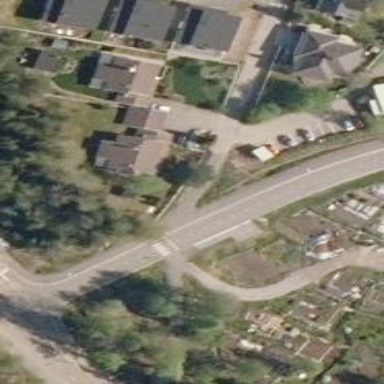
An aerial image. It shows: Asphalt cycleway.